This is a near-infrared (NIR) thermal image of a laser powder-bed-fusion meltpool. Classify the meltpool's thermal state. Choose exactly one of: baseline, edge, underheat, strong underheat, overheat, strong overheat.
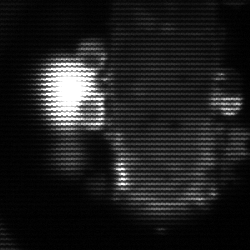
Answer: strong underheat